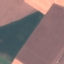
Label: AnnualCrop